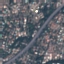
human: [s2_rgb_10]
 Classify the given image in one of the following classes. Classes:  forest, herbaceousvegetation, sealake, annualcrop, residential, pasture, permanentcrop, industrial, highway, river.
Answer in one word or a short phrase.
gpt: Highway